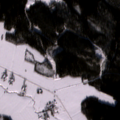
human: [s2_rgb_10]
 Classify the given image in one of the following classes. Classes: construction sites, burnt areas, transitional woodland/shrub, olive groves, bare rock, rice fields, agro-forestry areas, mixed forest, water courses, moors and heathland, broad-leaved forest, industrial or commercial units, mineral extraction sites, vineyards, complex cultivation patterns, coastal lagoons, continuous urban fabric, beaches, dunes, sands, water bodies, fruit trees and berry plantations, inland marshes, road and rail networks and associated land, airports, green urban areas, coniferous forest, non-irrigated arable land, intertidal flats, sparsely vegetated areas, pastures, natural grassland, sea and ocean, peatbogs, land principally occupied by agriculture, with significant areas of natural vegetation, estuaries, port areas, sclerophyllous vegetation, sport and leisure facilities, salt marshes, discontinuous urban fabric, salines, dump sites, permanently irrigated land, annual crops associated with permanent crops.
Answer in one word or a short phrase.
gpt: non-irrigated arable land, coniferous forest, mixed forest